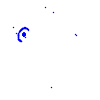
Particle: kaon